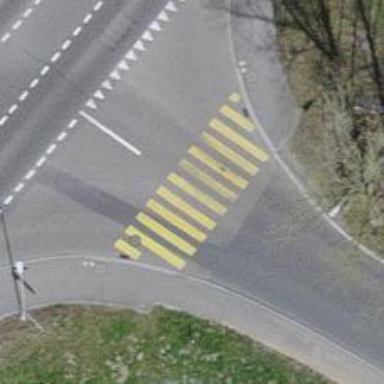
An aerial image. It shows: Crossing on the cycleway.